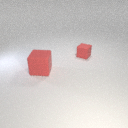
small red rubber cube behind large red rubber cube